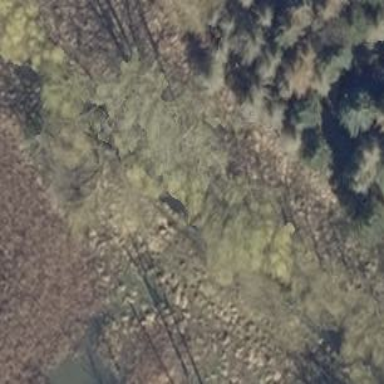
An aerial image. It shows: Swamp in wetland area.